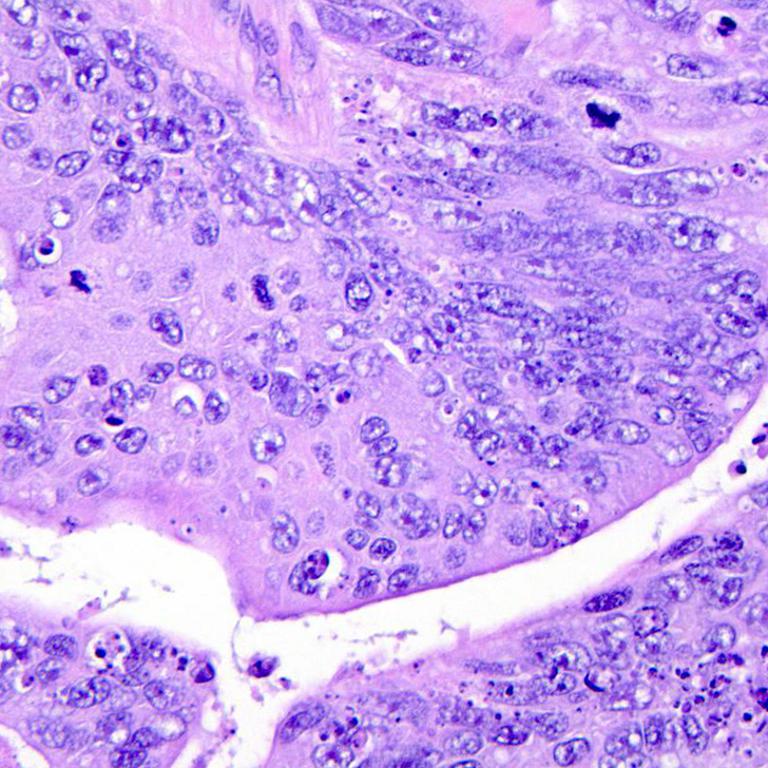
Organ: colon
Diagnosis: adenocarcinomas